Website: slack
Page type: billing-address
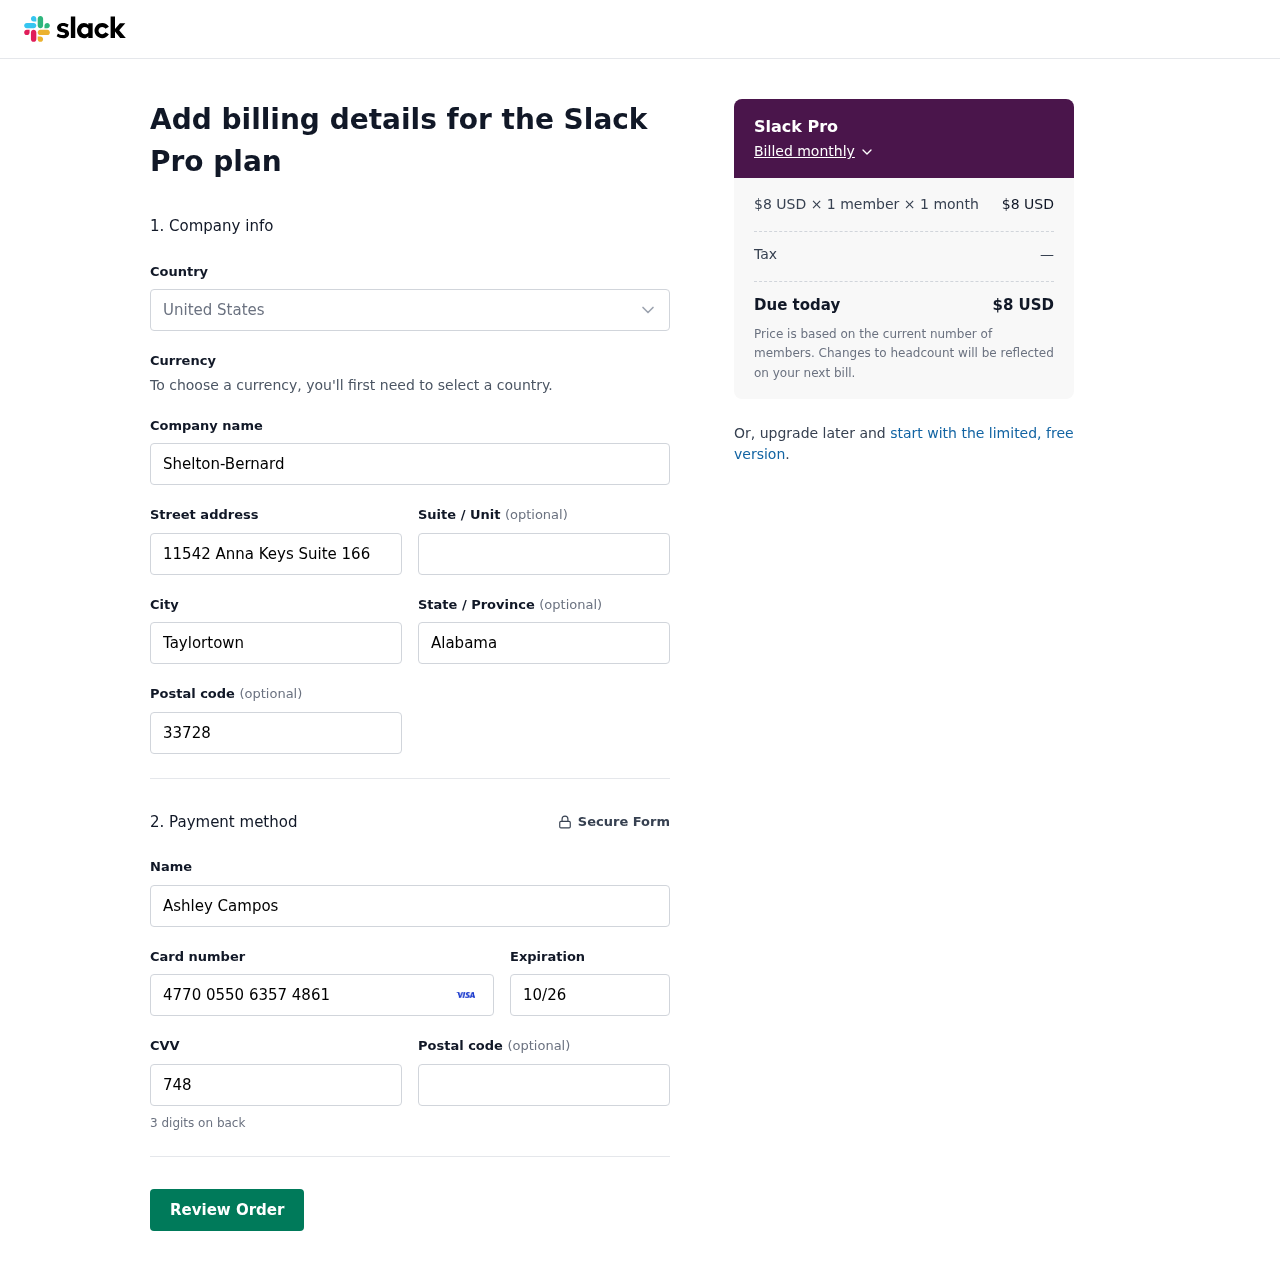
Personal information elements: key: PII_CARD_CVV
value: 748
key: PII_CARD_EXPIRY
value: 10/26
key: PII_CARD_NUMBER
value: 4770 0550 6357 4861
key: PII_CITY
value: Taylortown
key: PII_COMPANY
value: Shelton-Bernard
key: PII_COUNTRY
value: United States
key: PII_FULLNAME
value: Ashley Campos
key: PII_POSTCODE
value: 33728
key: PII_STATE
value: Alabama
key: PII_STREET
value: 11542 Anna Keys Suite 166
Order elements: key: ORDER_PLAN_PRICE
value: $8 USD
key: ORDER_NUM_MEMBERS
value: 1 member
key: ORDER_NUM_MONTHS
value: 1 month
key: ORDER_SUBTOTAL
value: $8 USD
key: ORDER_TAX
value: —
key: ORDER_TOTAL
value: $8 USD